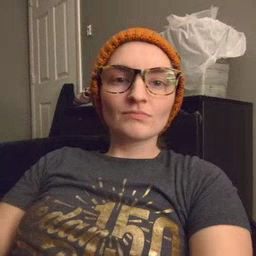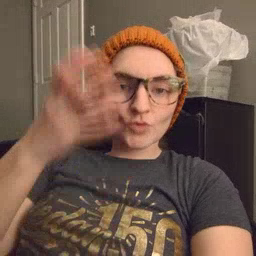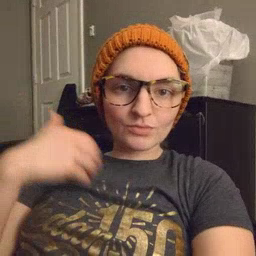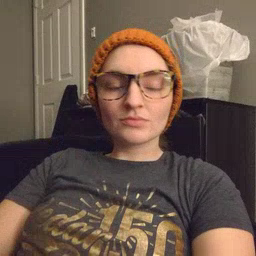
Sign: lion